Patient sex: M
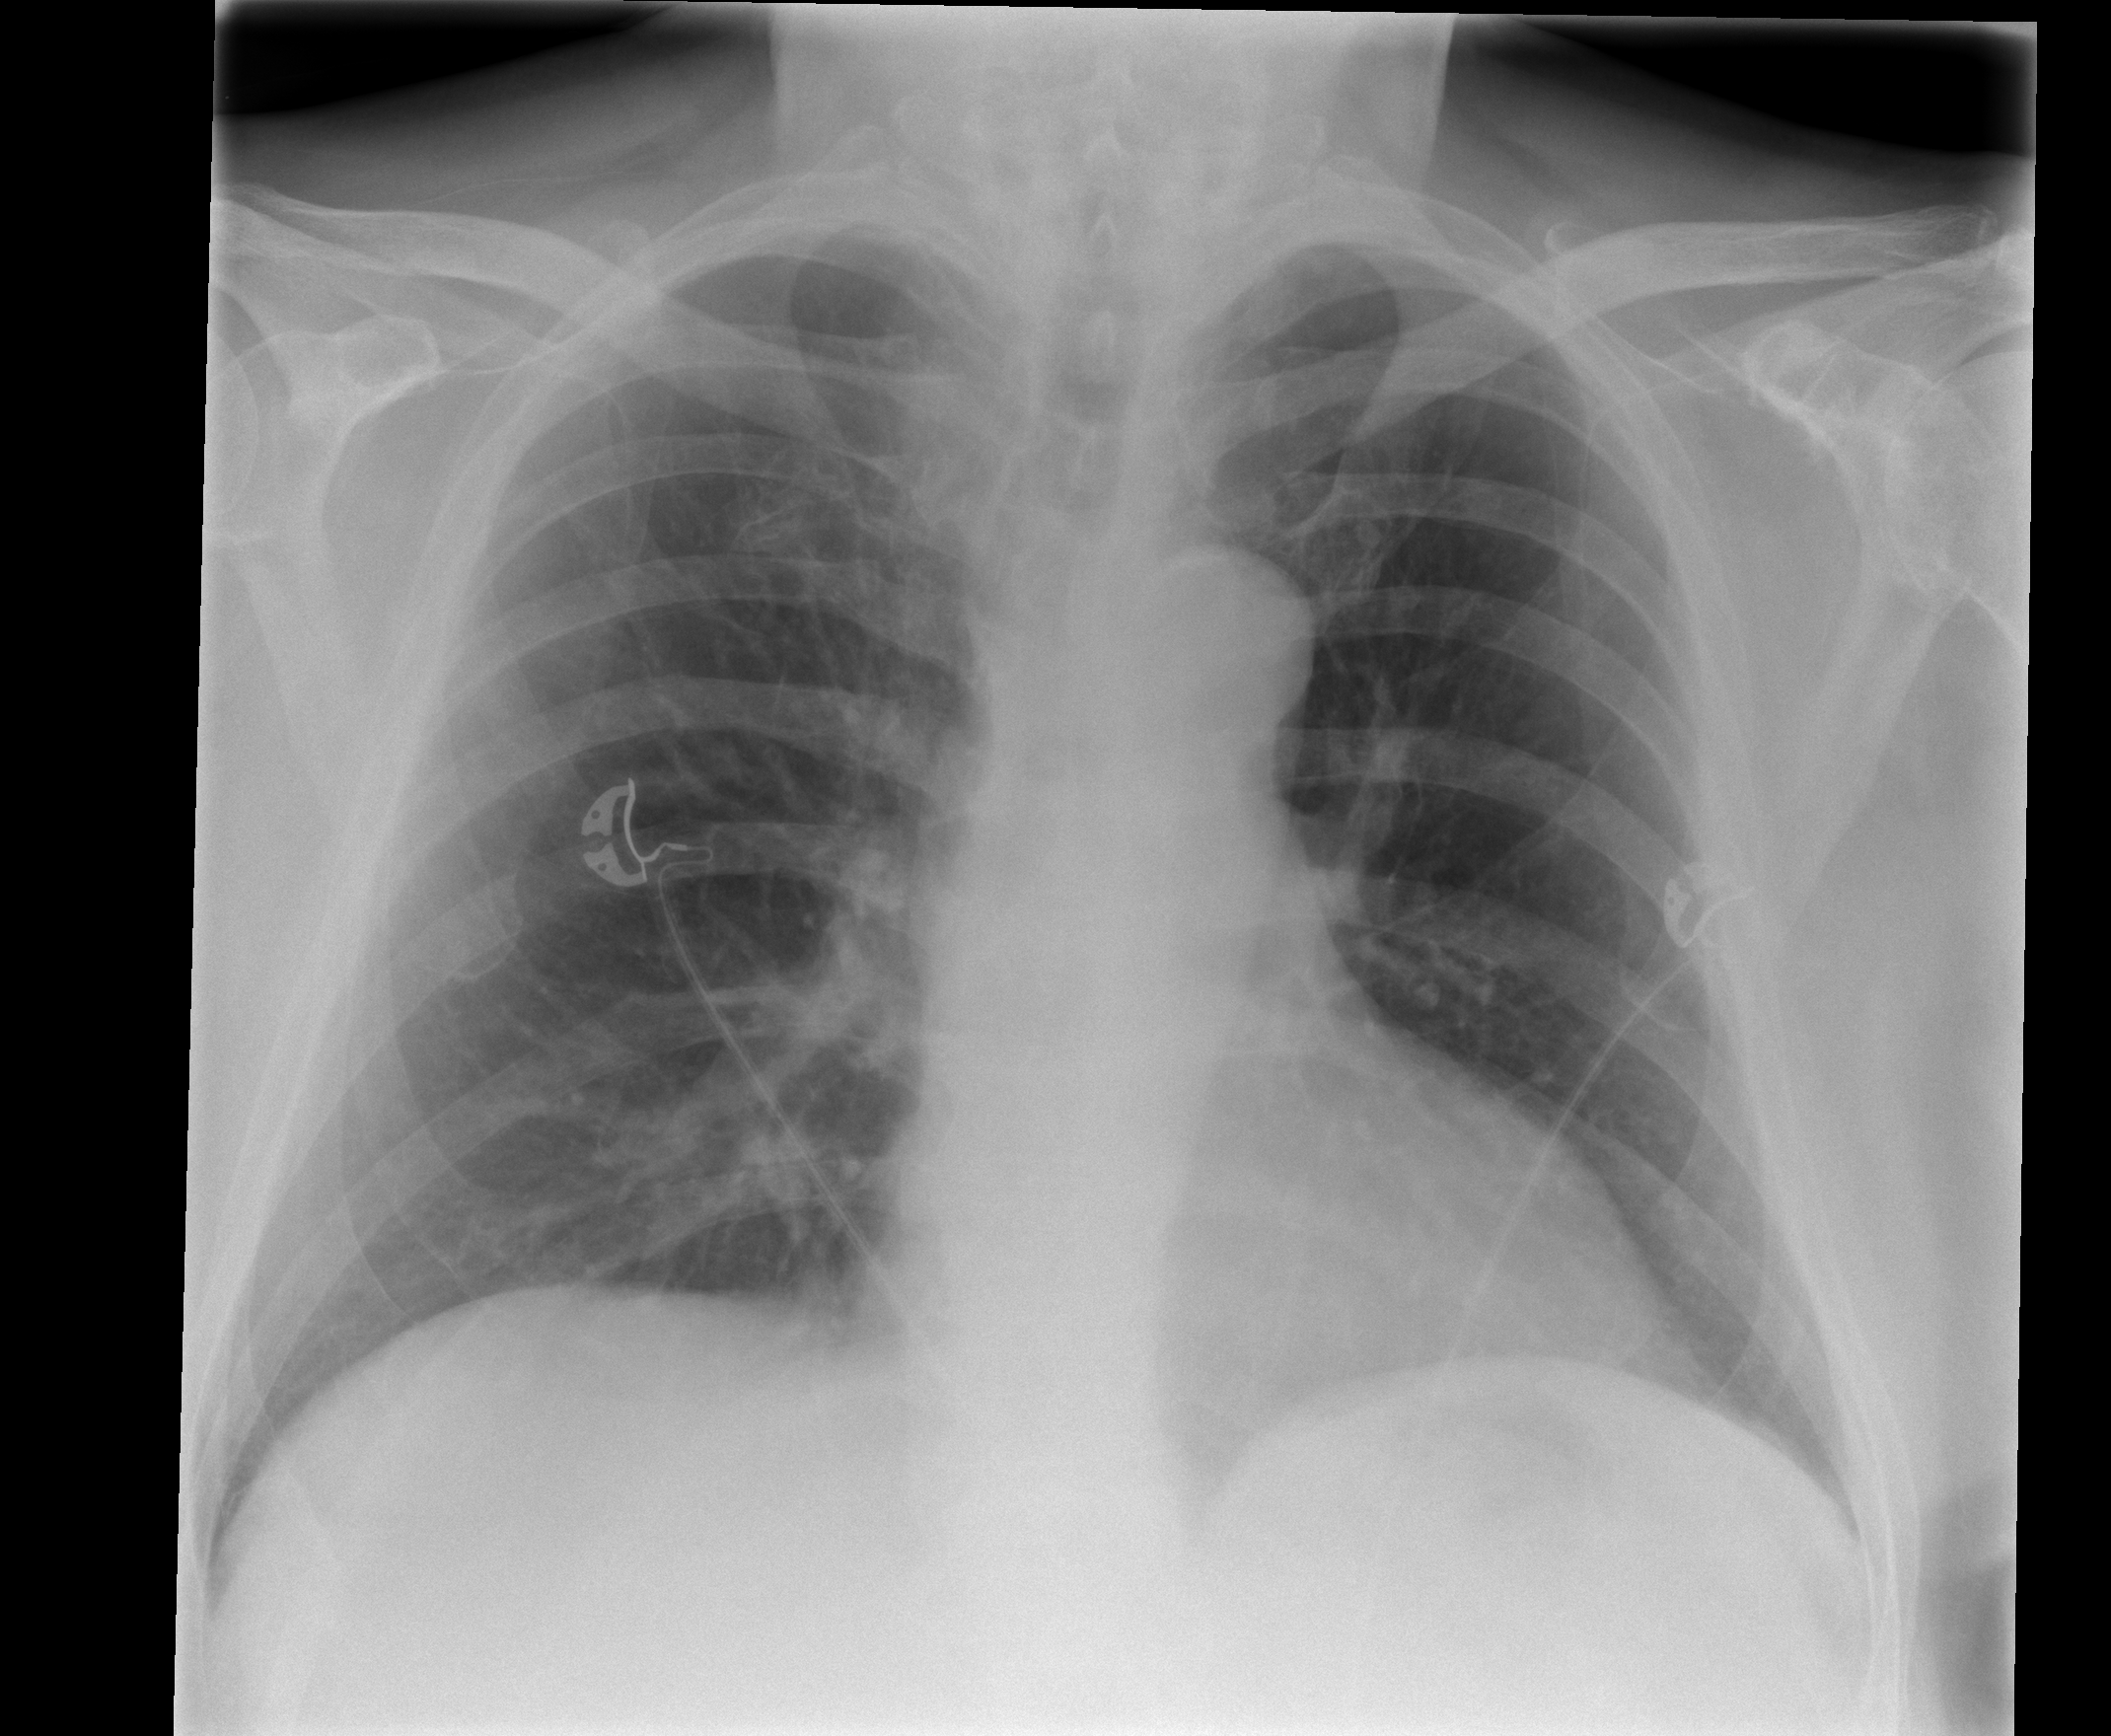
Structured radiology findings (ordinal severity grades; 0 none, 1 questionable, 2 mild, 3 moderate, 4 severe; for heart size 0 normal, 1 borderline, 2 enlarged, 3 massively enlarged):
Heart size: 0
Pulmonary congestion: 0
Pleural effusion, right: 0
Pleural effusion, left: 0
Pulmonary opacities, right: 0
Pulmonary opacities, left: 0
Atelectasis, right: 2
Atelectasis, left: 1